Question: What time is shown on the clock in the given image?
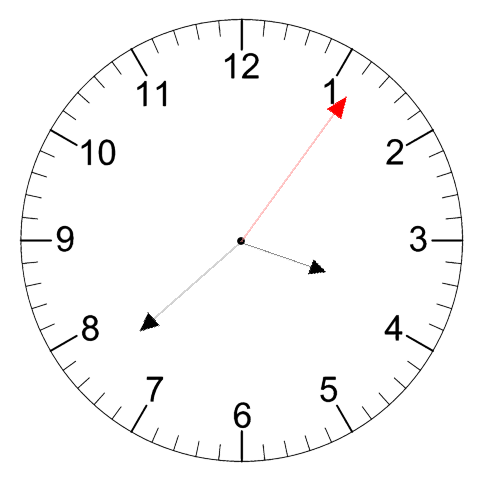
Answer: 03:38:06